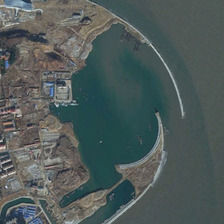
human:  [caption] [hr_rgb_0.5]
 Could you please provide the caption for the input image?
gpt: several boats are in a port is near some buildings and bareland .

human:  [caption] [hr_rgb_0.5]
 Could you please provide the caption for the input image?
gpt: several boats are in a port is near some buildings and bareland .

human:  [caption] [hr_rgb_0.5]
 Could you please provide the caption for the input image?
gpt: several boats are in a port is near some buildings and bareland .

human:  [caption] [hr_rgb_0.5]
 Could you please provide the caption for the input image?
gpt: several boats are in a port is near some buildings and bareland .

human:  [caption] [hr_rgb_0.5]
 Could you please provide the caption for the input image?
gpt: several boats are in a port is near some buildings and bareland .